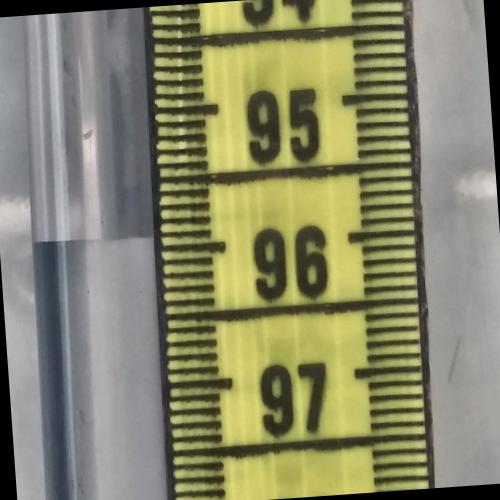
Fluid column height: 95.9 cm